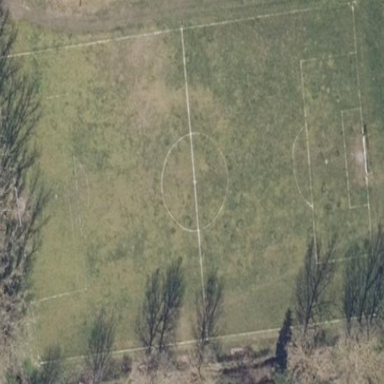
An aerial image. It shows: Soccer pitch for outdoor sports and leisure activities.